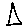
Label: triangle